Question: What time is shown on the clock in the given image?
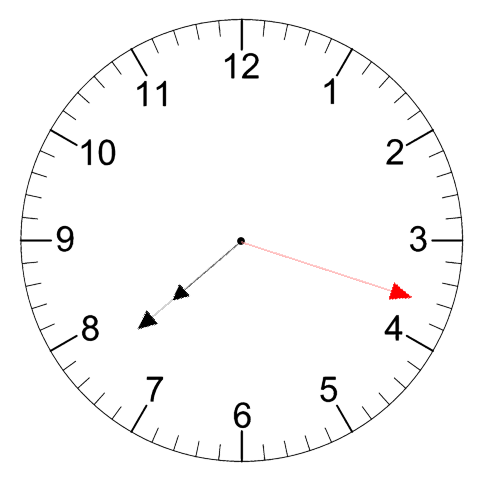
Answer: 07:38:18